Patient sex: M
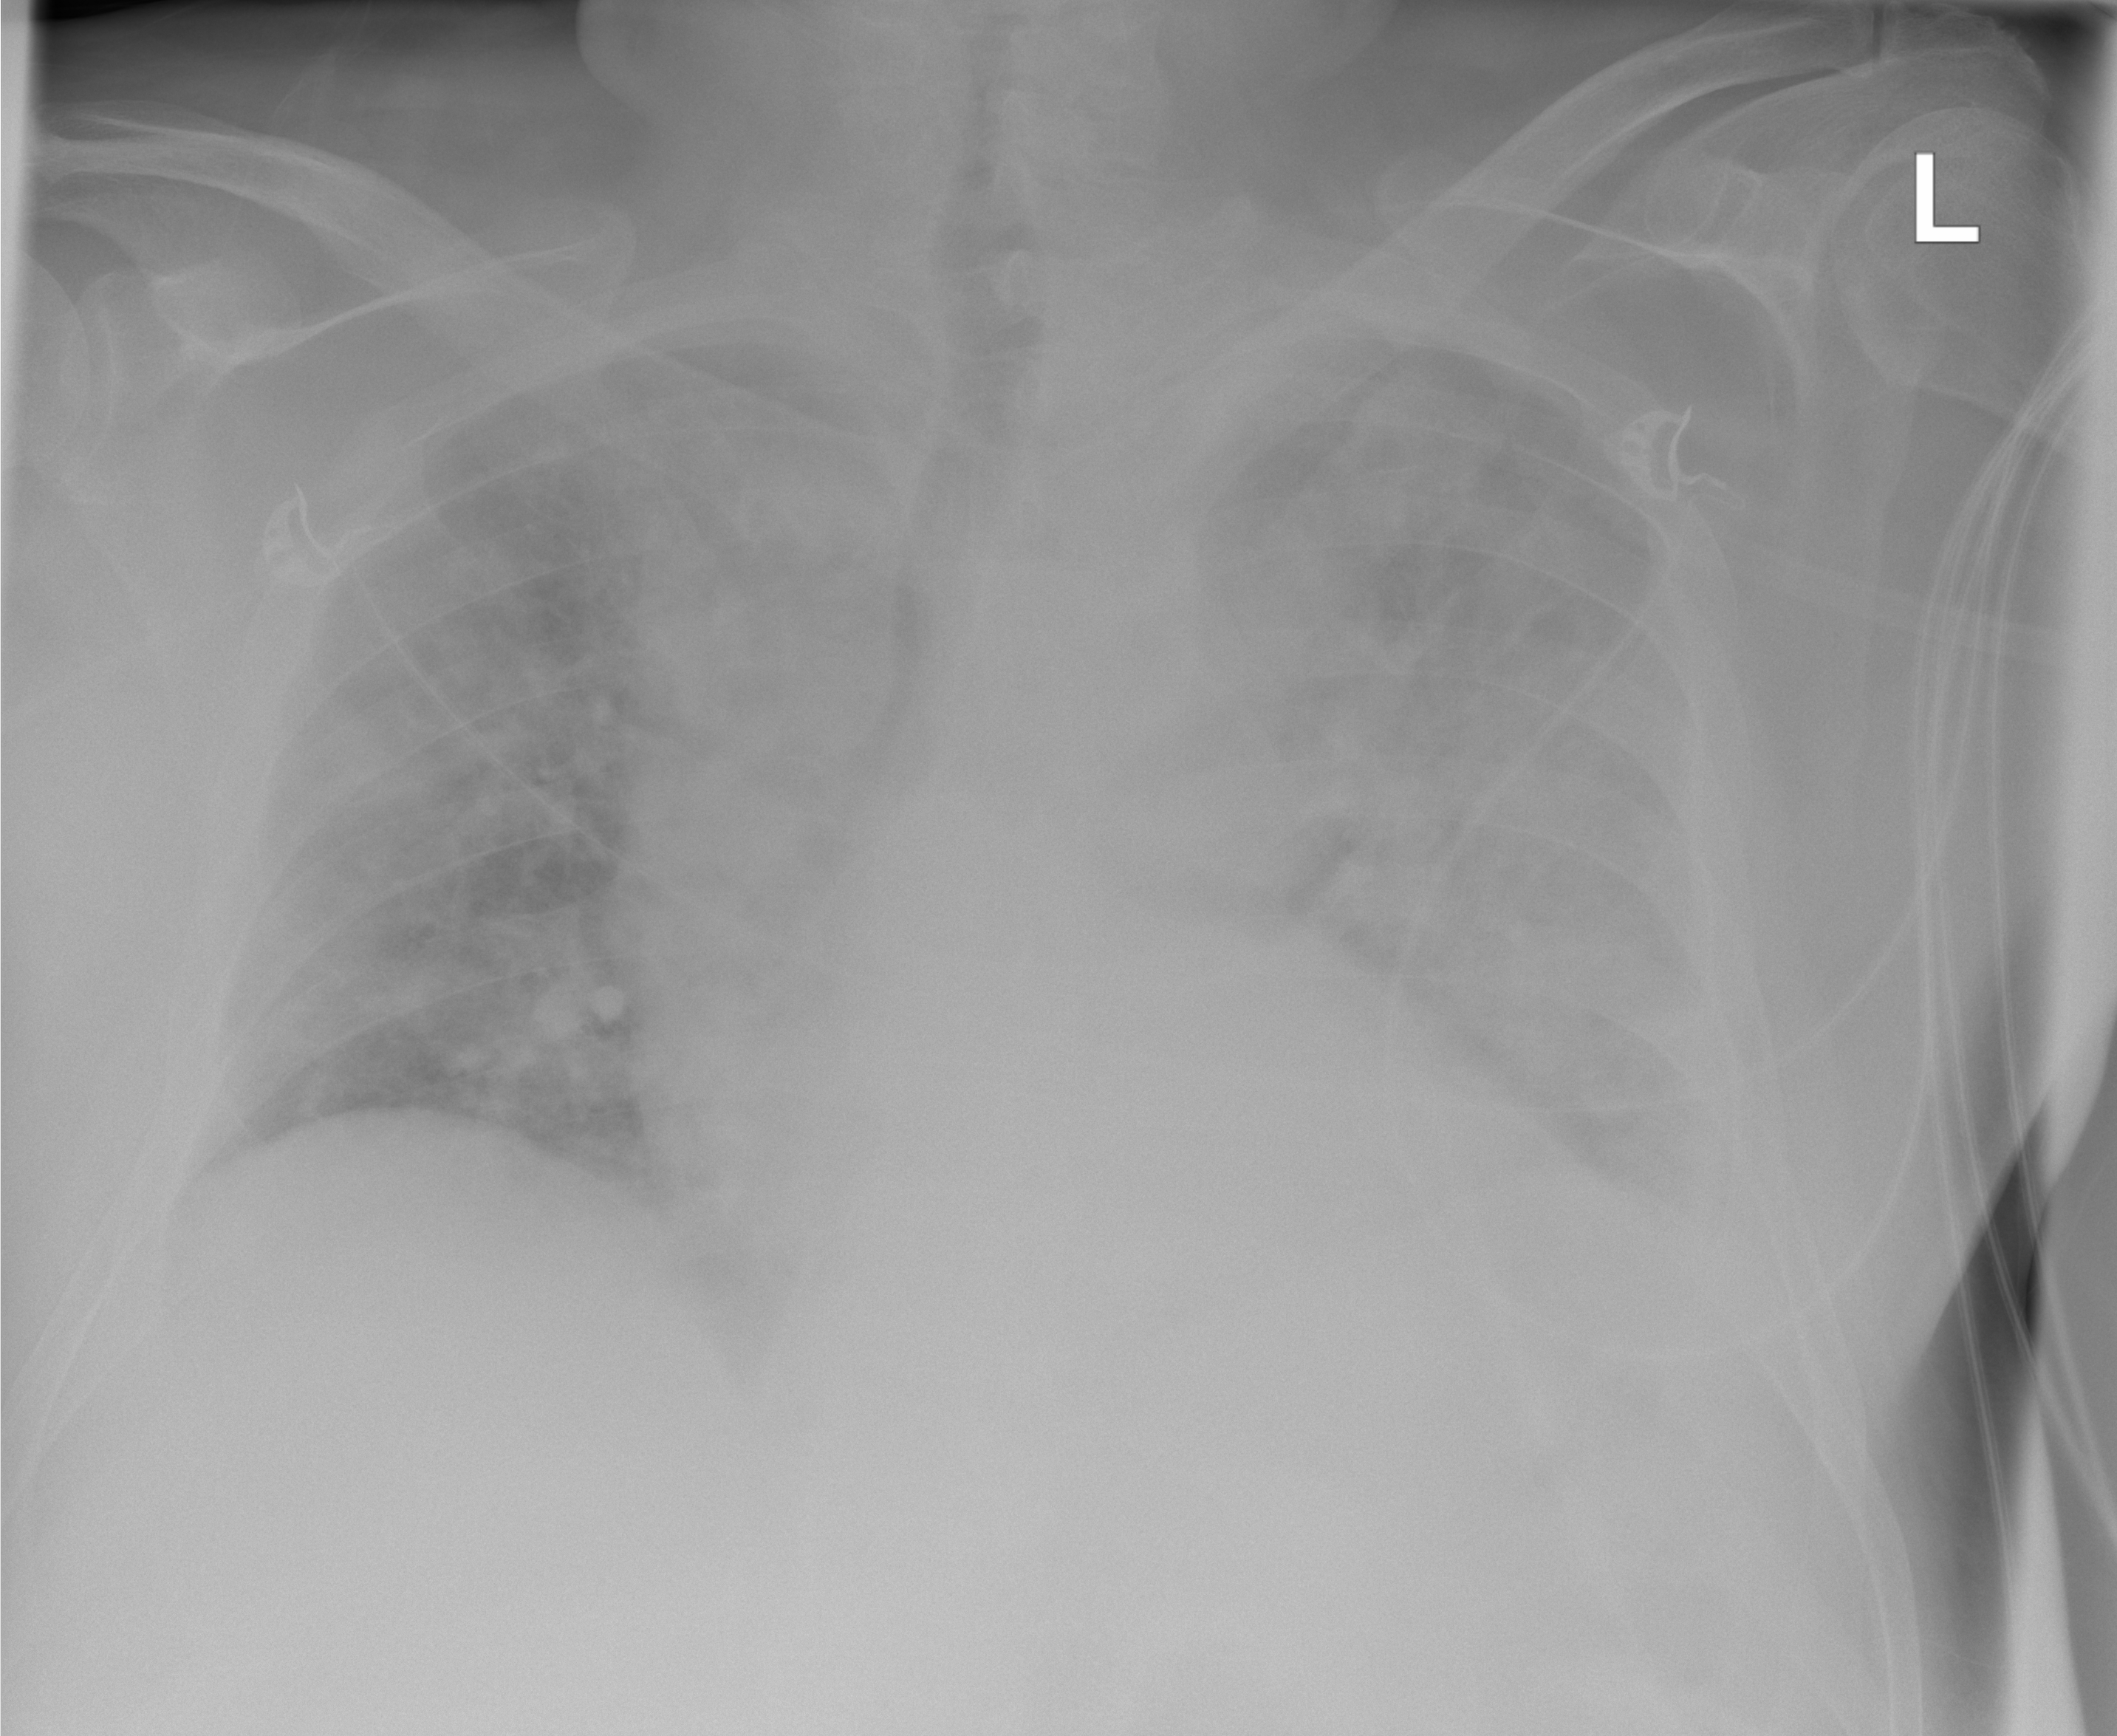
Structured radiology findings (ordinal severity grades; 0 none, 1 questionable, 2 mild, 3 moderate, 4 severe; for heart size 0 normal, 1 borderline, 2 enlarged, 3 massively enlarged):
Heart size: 2
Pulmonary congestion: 3
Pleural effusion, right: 0
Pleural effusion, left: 3
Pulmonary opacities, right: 3
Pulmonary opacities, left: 3
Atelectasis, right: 0
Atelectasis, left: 3